Question: I have coded an application in python using the pygame library. Everything work, but when I run the application, it also opens the shell. Is there a way to hide the shell?

I have tried to mute the pygame 'welcome message', thinking that was it that opened the shell when I run the application(don't pay attention to the 'here' string printed on the shell, it is for debugging stuff and the shell is opened also without it), but it didn't work.
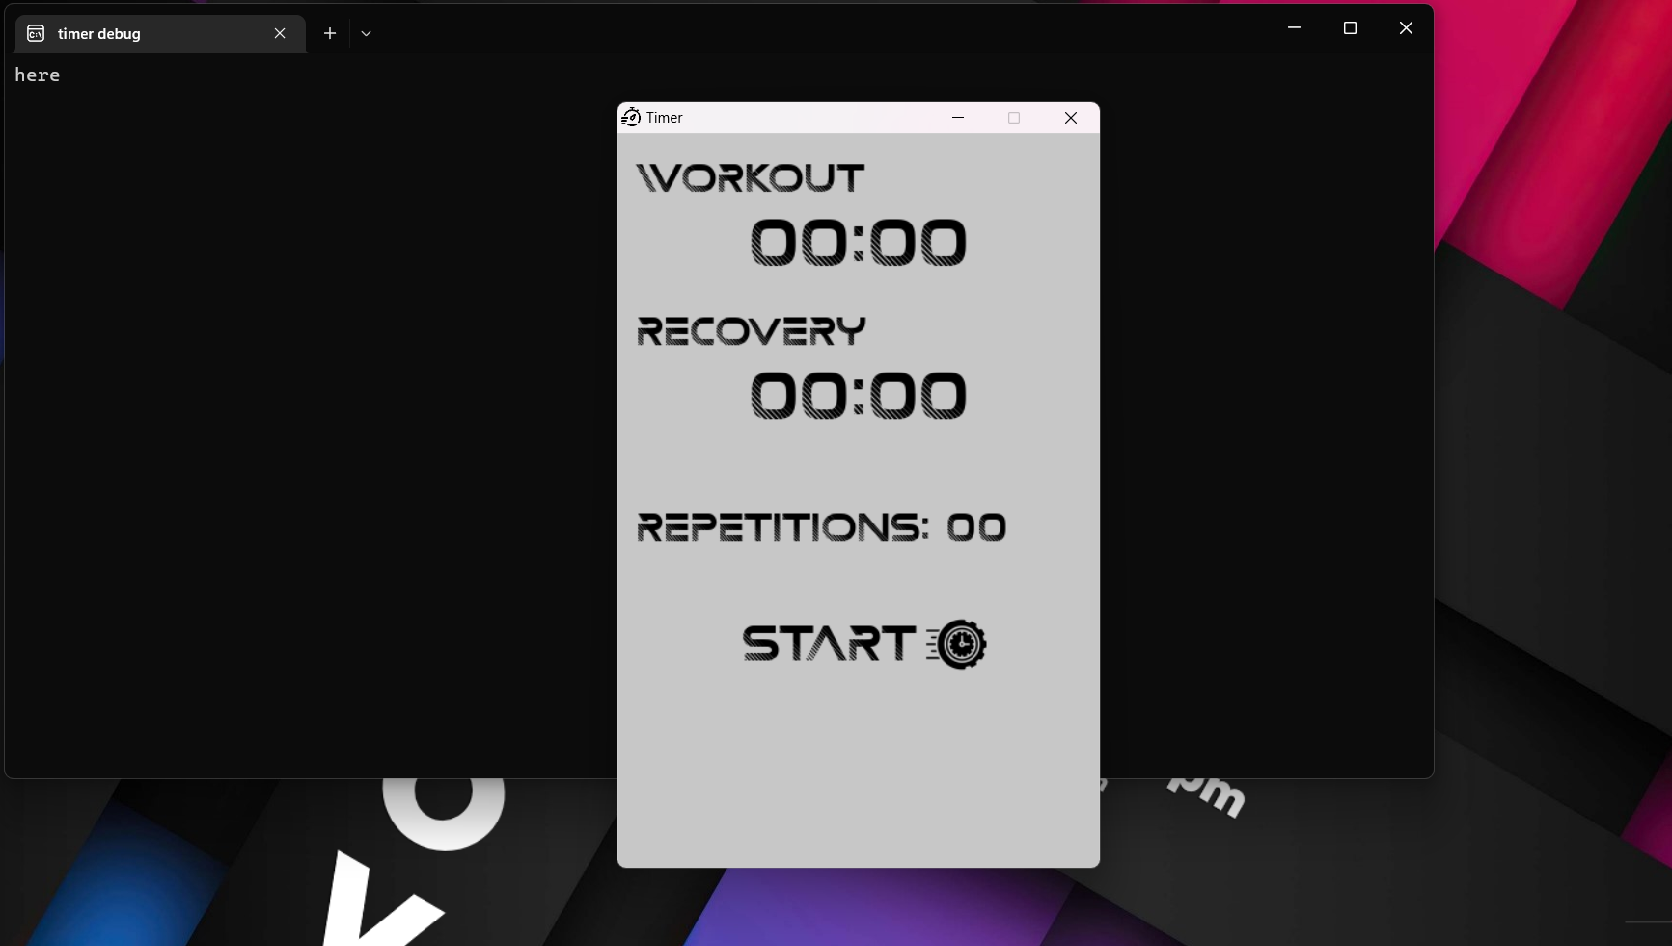
Answer: Run the application using 'pythonw' instead of 'python'. 'pythonw' is the exact same Python interpreter, but it's marked as a Windows GUI application, so it doesn't require a connection to a console.